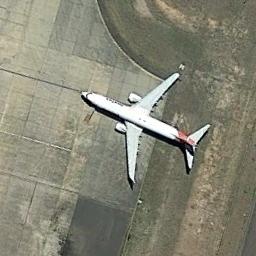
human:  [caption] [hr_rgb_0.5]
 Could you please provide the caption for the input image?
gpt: An airplane was in the open space beside the grassland .

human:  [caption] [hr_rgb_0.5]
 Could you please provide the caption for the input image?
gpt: A plane with the red mark parked on the open area and the lawn beside .

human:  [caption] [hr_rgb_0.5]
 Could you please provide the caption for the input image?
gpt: There is a white plane with a red tail in the middle of the image .

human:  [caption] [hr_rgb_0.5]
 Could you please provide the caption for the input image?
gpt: An airplane is parked on the runway by the grass .

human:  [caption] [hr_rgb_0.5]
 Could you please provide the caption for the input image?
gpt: One plane is in the parking lot .